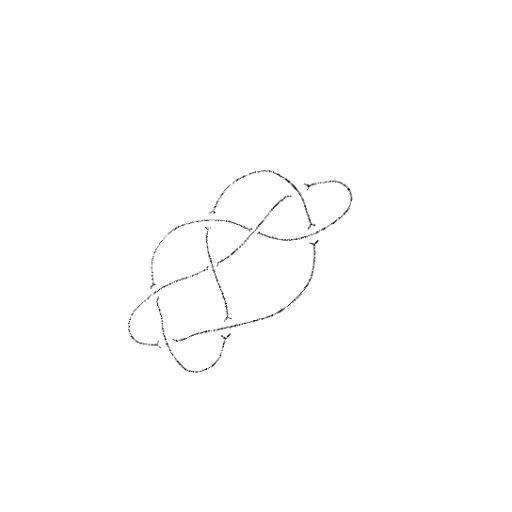
Crossing number: 8